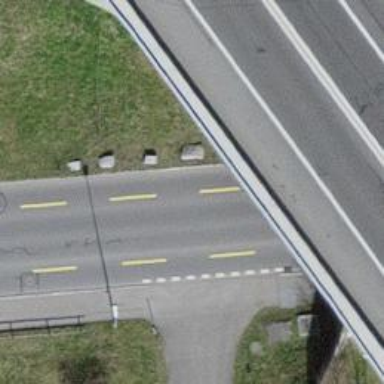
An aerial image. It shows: Unclassified road with asphalt surface. It has cycle lane on both sides.